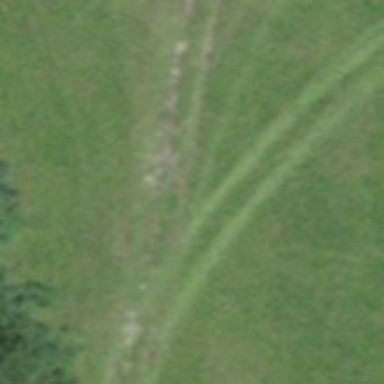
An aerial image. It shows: Track with grade5 tracktype.